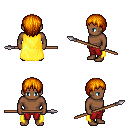
a pixel art fantasy rpg character, male body template, human, dark skin, yellow cape, red pants, dark blonde plain hairstyle, spear, four views (front, back, left, right), 2x2 character sprite sheet, small pixel art, hard edges, no anti-aliasing